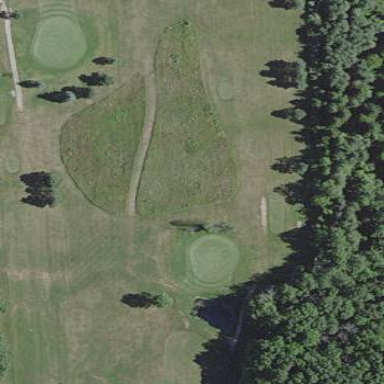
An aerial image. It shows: Rough area in golf course.